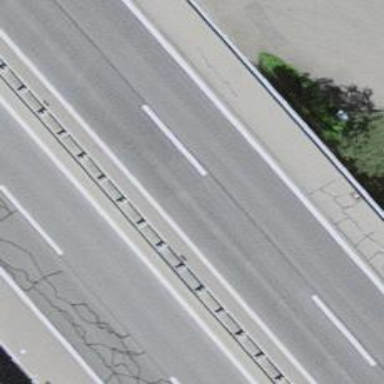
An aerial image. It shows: Asphalt bridge on motorway.